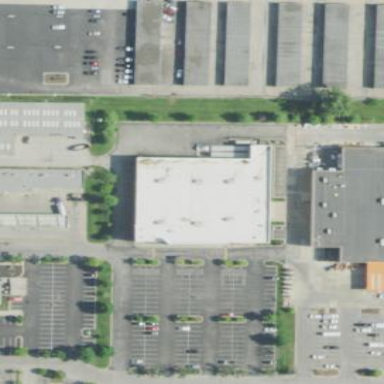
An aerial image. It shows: Building.